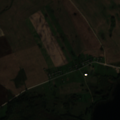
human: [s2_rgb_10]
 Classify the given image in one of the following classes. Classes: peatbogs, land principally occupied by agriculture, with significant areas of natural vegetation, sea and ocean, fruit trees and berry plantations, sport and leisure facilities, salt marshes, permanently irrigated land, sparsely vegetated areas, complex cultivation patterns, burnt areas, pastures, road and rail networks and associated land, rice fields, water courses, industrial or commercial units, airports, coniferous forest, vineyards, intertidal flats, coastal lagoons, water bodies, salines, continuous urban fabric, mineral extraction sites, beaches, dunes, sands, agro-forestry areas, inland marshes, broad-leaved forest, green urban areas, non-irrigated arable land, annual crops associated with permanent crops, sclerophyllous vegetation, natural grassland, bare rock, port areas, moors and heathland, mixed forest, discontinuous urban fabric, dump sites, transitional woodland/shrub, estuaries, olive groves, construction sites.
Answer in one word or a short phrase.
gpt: non-irrigated arable land, complex cultivation patterns, broad-leaved forest, water bodies